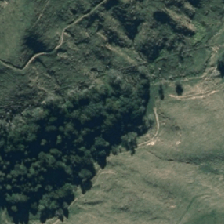
Land cover: indigenous_forest